Question: I'm quite new to both JavaScript OOP and require.js
I'm learning to use require.js to improve application scalability, I tried to google for articles but not really understand because of my poor JavaScript background.
I have come up with this coding.
### employee.js
'''
define([], function() {
function Employee(empName) {
return {
_empName: empName,
getEmployeeName: function() {
return _empName;
}
}
}
});
'''
### customer.js
'''
define([], function() {
function Customer(customerName) {
this._customerName = customerName;
this.getCustomerName = function() {
return this._customerName;
}
}
return(Customer);
});
'''
I have tried 2 different styles of coding for Employee and Customer prototype.
### main.js
'''
require(['customer', 'employee'], function(Customer, Employee) {
c = new Customer('Boy');
console.log('Customer name is ' + c.getCustomerName());
e = new Employee('Mike');
console.log('Employee name is ' + e.getEmployeeName());
});
'''
This is the result I got.

My question is that coding in customer.js is to declare prototype for using with require.js ?
My understanding is that require.js always and only inject dependencies as (not instance) right?
Helping me by answer these 2 simple questions will help me to move along to the next step of my learning, any suggested articles would be really appreciated, (I really have no ideas which specific topics to search for).
Thanks
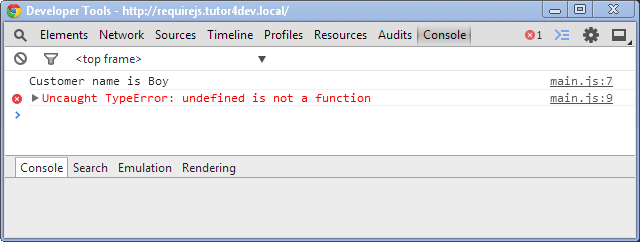
Answer: > My question is that coding in customer.js is only the way to declare prototype for using with require.js ?
No. Using prototypes has nothing to do with using require.js.
> My understanding is that require.js always and only inject dependencies as class (not instance) right?
No. It injects whatever you return from the module definition. In case of 'employee.js', that is nothing; and 'Employee' ends up being 'undefined'.
---
So fix your employee code:
'''
define([], function() {
function makeEmployee(empName) { // it's not a constructor - don't capitalize
// it shouldn't be invoked with 'new' either
return {
_empName: empName,
getEmployeeName: function() {
return this._empName; // it's a property, not a variable
}
}
}
return makeEmployee; // return the function to become the module!
});
'''